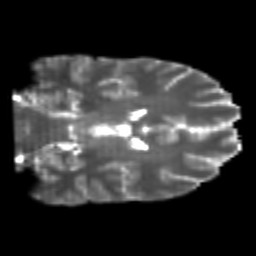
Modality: T2w
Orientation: coronal
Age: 25
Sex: male
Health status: healthy
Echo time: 0.074 s